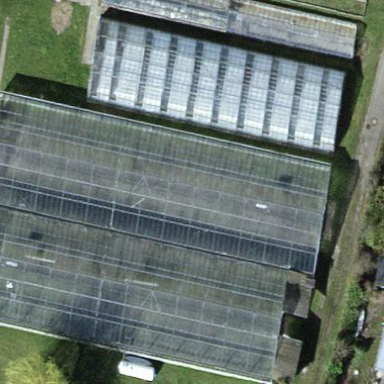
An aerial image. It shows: Greenhouse.